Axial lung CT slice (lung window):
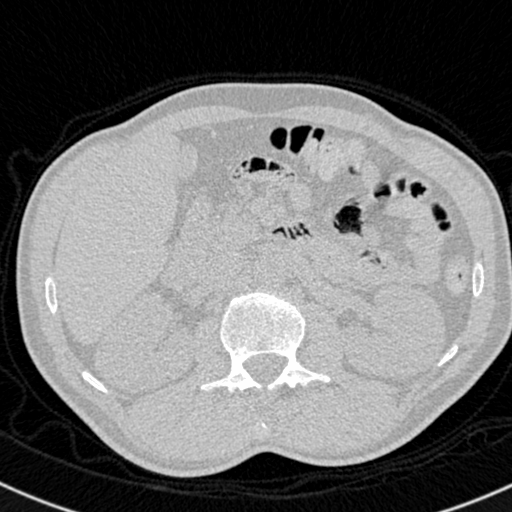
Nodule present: no